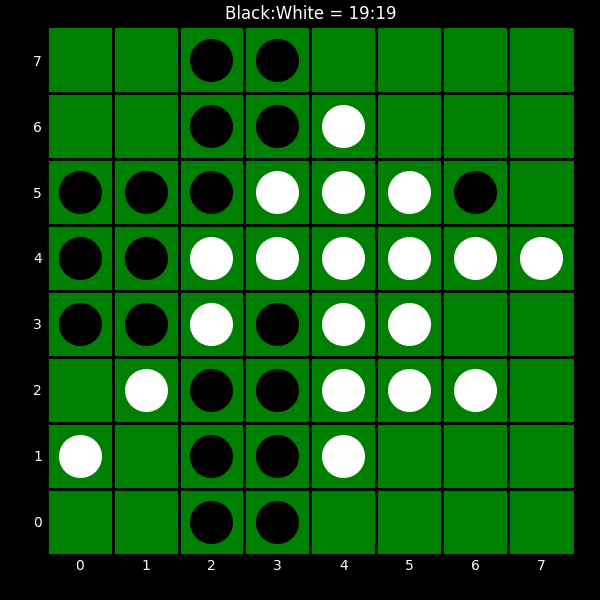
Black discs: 19
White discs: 19